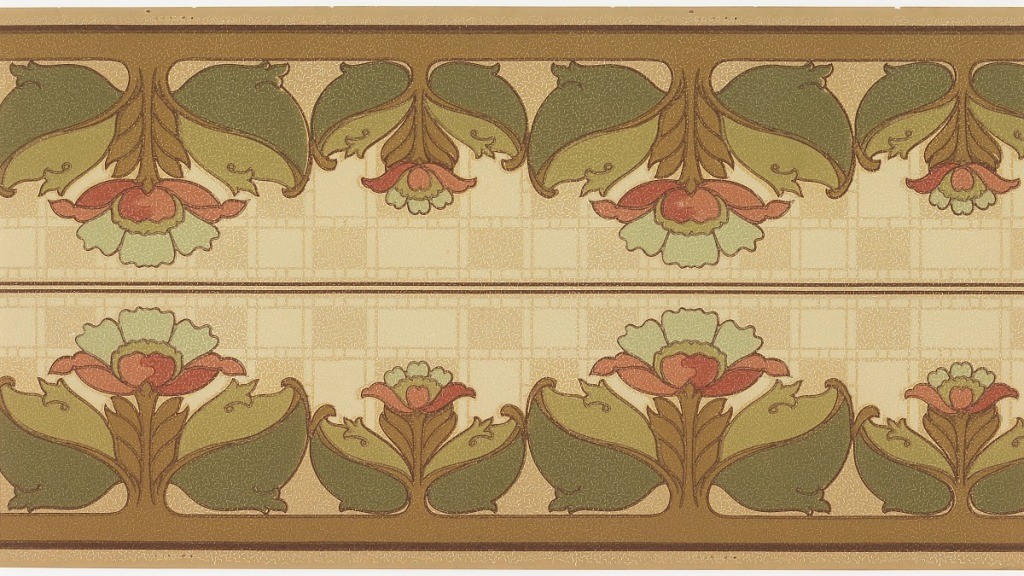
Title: Frieze
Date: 1905–1915
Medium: Machine-printed paper
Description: Border printed two across the width. Alternating large and medium stylized flowers with large leaves and stems that attach to the bottom border. Background of white vermiculation and tan and beige checkerboard-like pattern. Tan ground. Printed in greens, tans, browns and pinks.